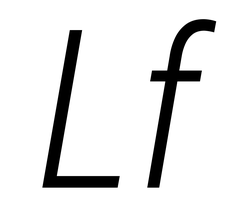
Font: Roboto-Italic_Condensed_Light_Italic